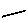
Label: line